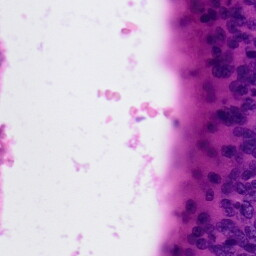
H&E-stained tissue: Colon